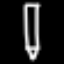
Label: pencil